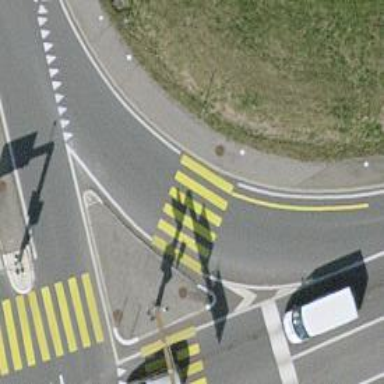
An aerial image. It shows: Crossing with traffic signals.